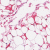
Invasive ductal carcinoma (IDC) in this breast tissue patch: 0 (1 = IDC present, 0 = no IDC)